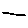
Label: line